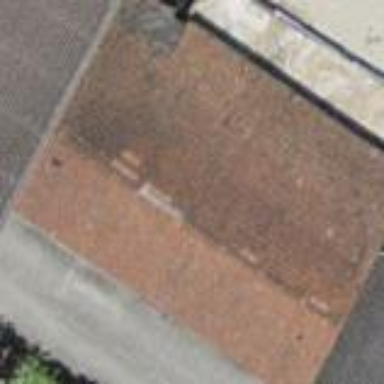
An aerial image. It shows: Farm building.